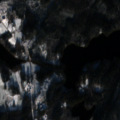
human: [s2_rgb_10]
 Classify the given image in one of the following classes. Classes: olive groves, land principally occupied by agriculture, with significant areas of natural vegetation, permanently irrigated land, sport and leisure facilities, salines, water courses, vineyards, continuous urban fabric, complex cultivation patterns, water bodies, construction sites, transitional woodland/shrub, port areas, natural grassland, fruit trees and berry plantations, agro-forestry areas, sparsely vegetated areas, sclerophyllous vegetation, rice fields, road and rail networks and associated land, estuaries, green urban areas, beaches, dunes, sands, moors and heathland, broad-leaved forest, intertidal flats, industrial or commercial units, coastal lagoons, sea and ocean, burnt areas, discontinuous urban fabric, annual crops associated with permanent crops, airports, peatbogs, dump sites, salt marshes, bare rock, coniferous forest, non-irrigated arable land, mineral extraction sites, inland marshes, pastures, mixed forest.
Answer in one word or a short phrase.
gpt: coniferous forest, mixed forest, water bodies